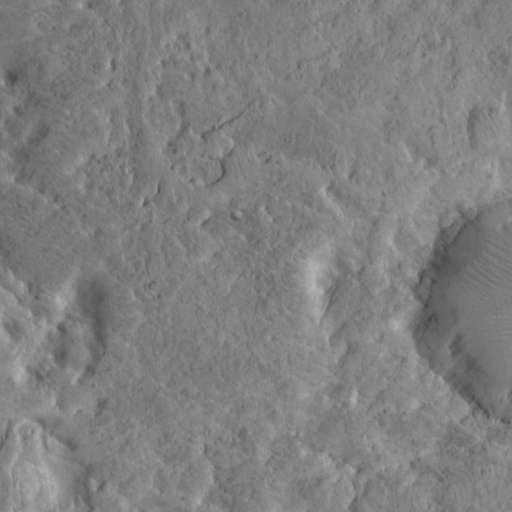
Classes present: Background, Cone